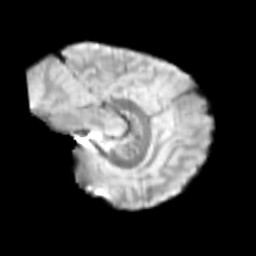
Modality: T2w
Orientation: sagittal
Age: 9
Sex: male
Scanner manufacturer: siemens
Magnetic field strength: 3 T
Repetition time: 3.8 s
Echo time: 0.07 s